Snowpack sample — Rabbit Ears Pass, Jackson County, Colorado, USA (12/17/25, 1:08 PM MST)
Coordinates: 40.387, -106.625
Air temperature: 34 °F
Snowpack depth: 46 cm
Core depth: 30 cm
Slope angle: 6°, slope face: 165°
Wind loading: medium
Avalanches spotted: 0
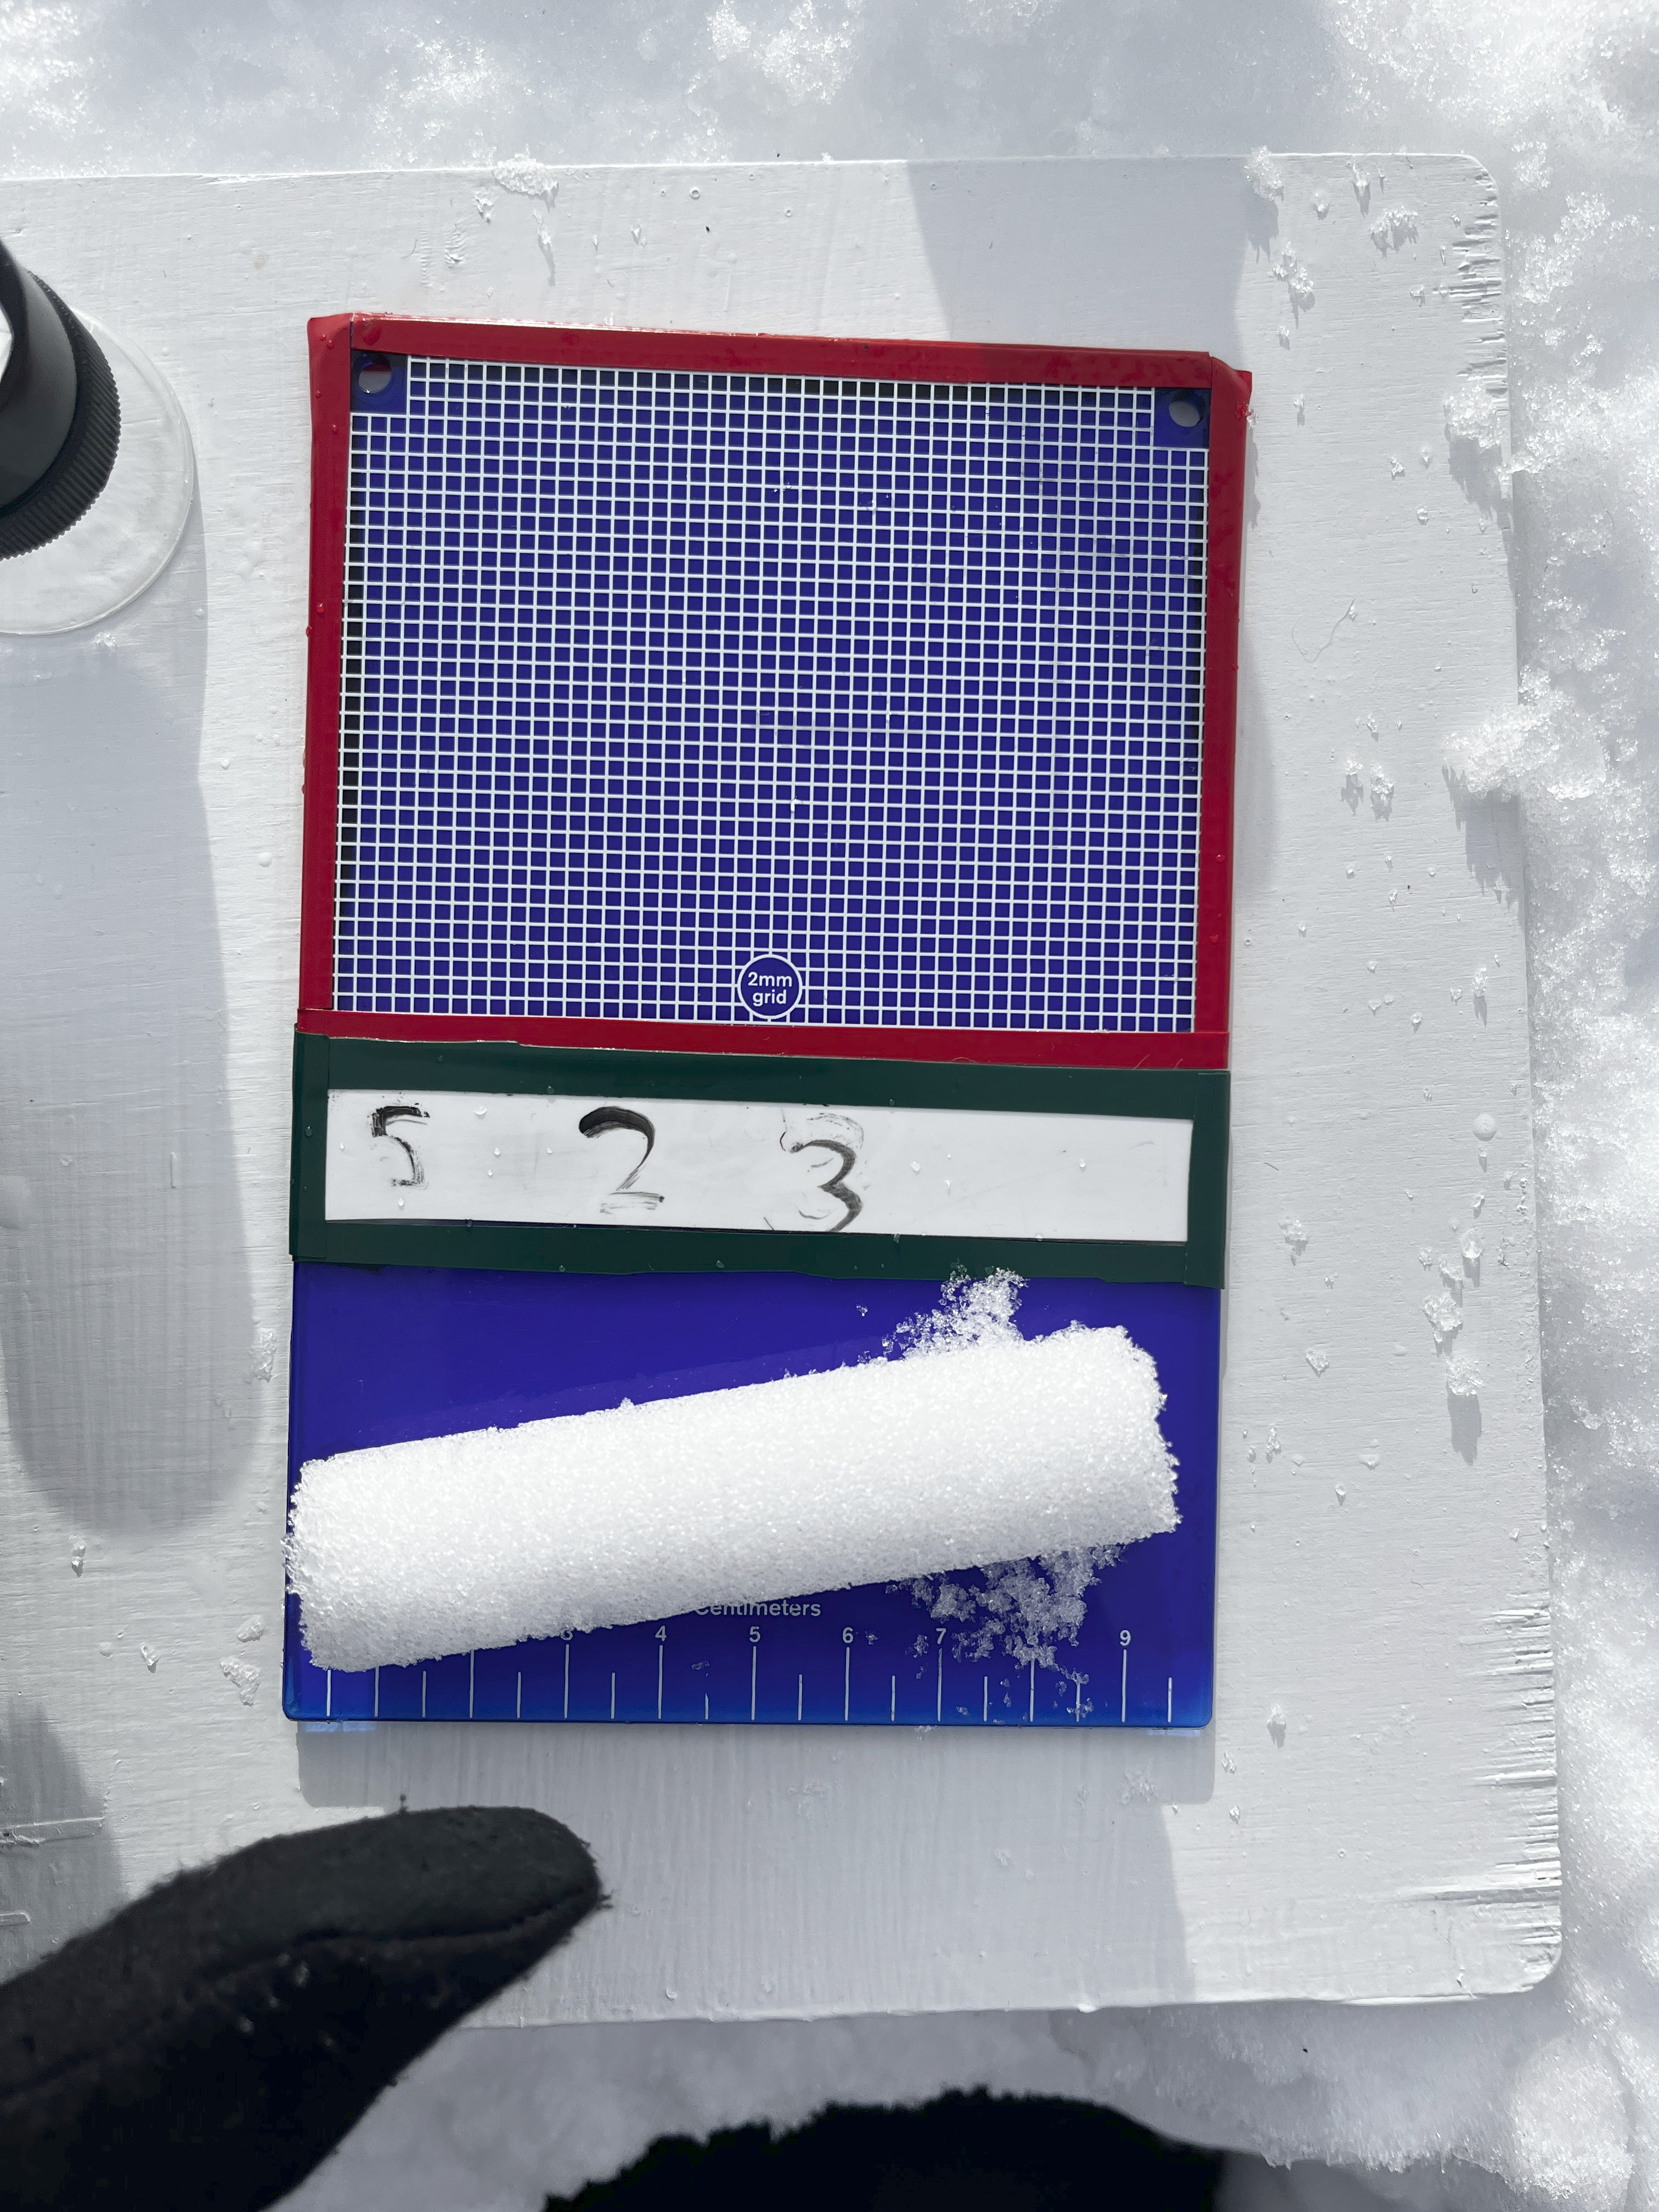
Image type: crystal_card
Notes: No avalanches spotted nearby, although collected in a meadowy area with minimal risk on this face of the pass.